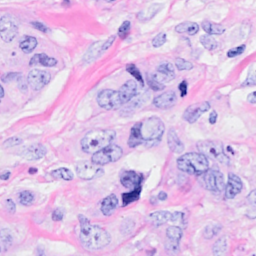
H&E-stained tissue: Breast